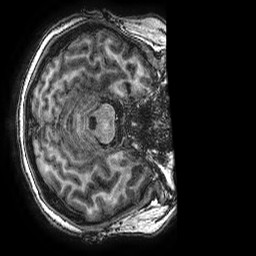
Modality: T1w
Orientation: axial
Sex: female
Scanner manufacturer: ge
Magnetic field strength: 3 T
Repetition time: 0.00766 s
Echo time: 0.003476 s